二年级 · 度量几何学
老师在黑板上画了三个角（分别用(1)、(2)、(3)表示）, 被调皮的龙龙擦掉了一部分（如下图），猜猜老师画的分别是什么角。

(1) 号角是 \$ \qquad \$角。

(2) 号角是 \$ \qquad \$角。

(3) 号角是 \$ \qquad \$角。
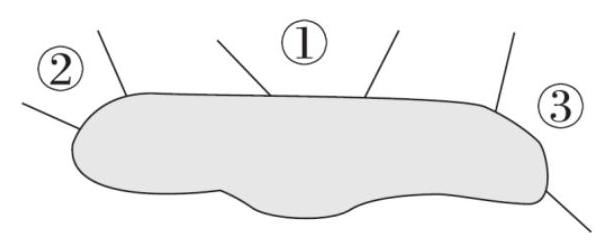
答案: 锐; 锐; 钝